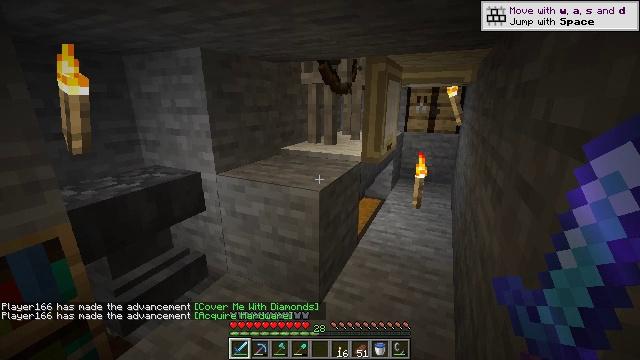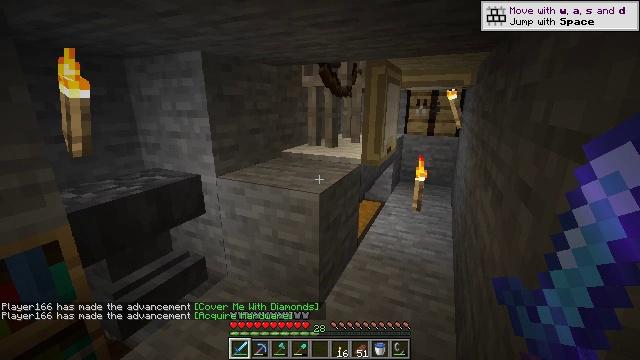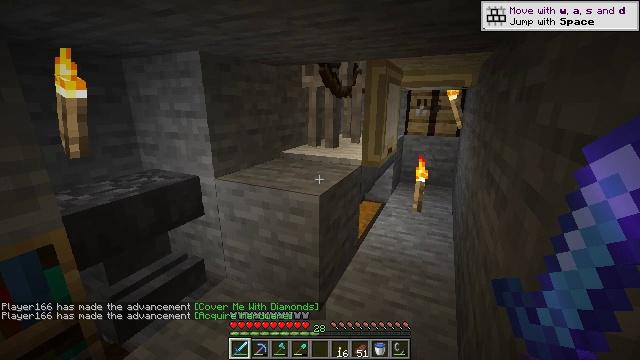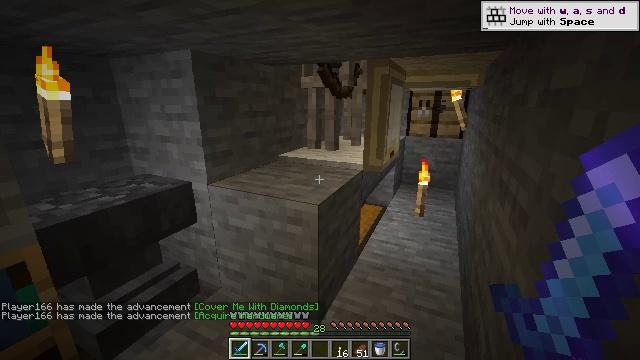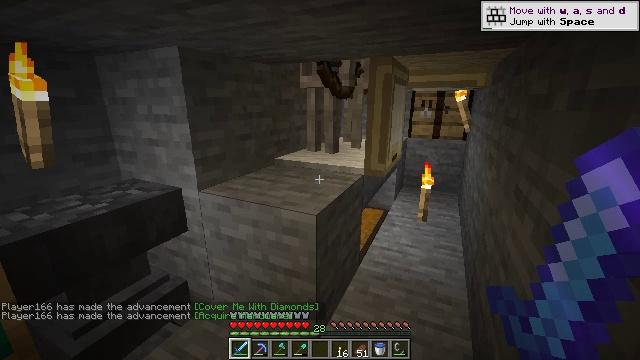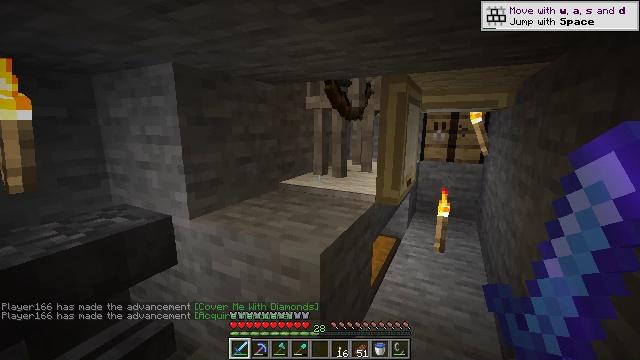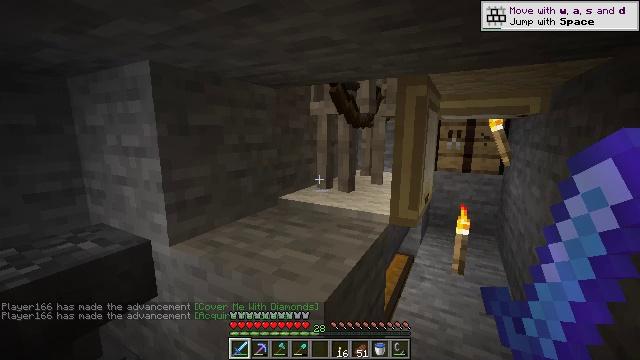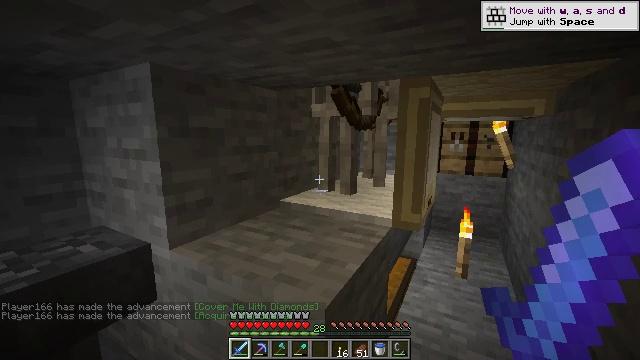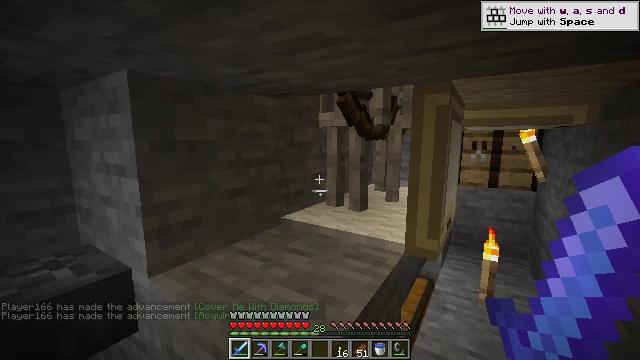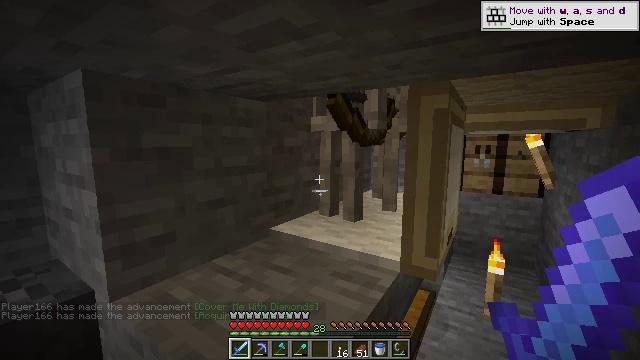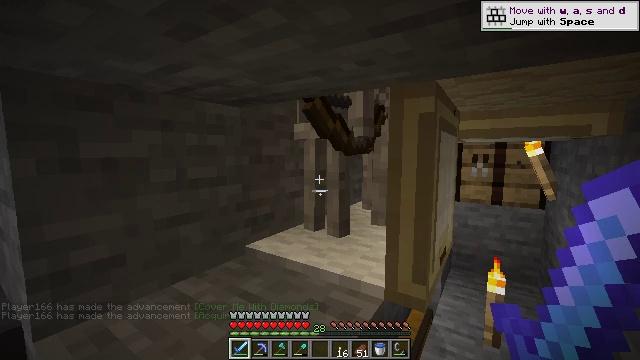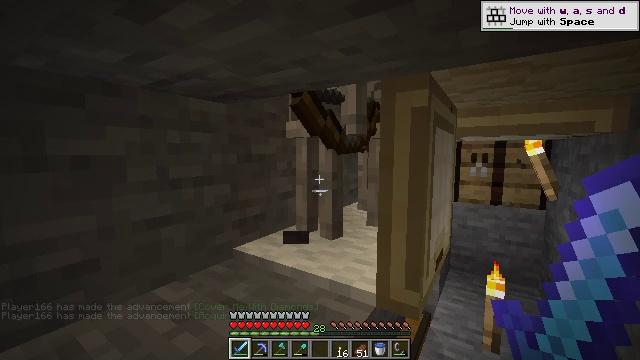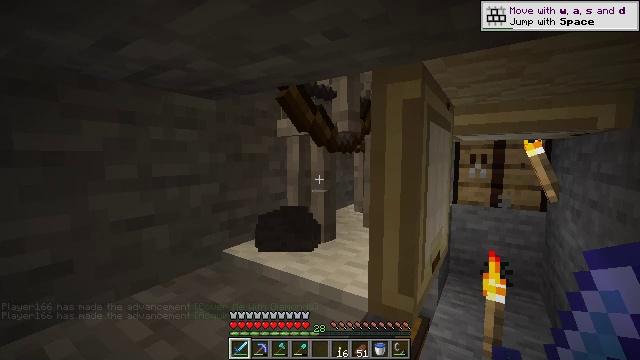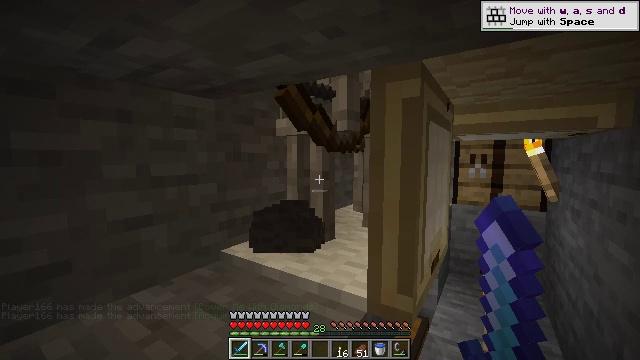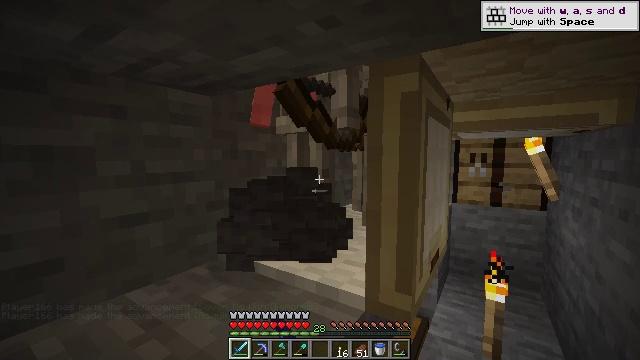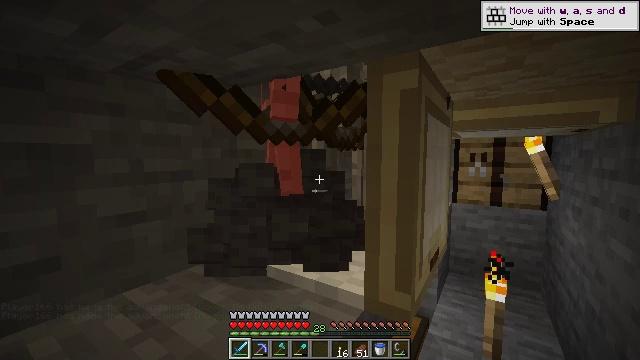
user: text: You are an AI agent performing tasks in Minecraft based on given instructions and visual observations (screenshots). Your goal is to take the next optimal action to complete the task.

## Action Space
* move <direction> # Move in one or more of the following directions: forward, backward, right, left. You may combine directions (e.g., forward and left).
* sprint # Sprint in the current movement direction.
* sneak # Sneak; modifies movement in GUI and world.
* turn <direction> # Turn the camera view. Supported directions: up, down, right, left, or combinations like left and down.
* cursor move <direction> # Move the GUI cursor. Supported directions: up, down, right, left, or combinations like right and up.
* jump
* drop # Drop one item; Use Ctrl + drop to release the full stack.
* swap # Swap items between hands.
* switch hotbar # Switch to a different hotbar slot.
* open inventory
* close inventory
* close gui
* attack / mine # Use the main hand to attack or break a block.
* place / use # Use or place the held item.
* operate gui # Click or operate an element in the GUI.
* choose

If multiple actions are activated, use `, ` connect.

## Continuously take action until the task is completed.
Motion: motion action
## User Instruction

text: Kill mobs.
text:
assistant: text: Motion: no_op
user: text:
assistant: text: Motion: move forward
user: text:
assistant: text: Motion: move forward
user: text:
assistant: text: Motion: move forward
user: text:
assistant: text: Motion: move forward, turn left and up
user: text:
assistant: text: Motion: move forward, turn left and up
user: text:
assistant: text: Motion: move forward and move right
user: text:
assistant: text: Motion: move forward and move right, turn left and up
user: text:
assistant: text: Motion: move forward and move right
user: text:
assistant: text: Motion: turn up
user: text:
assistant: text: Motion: no_op
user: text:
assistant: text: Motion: attack / mine
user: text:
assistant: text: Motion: attack / mine
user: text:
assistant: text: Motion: attack / mine
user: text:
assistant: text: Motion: no_op
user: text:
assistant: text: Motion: no_op
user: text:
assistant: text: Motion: no_op
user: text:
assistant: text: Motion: no_op
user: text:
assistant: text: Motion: no_op
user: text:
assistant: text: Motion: move back and move left
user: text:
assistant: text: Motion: move back and move left
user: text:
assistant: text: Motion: move back and move left
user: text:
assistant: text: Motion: move back
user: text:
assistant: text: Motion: no_op
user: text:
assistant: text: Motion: no_op
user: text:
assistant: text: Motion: turn right
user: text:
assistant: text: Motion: turn right and up
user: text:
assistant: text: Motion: turn right and up
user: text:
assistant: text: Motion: move forward and move right
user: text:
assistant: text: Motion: move forward and move right